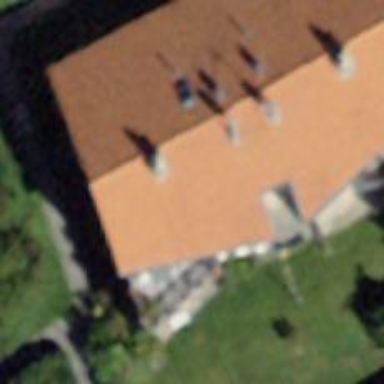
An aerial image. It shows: Gabled building with red roof.